Interaction volume radius: 10 \u00c5
Interaction volume height: 35 \u00c5
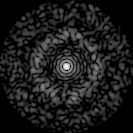
Disorder parameter: 0.8349